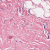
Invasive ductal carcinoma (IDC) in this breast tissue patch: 0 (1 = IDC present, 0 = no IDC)